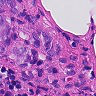
Metastatic tissue present: yes